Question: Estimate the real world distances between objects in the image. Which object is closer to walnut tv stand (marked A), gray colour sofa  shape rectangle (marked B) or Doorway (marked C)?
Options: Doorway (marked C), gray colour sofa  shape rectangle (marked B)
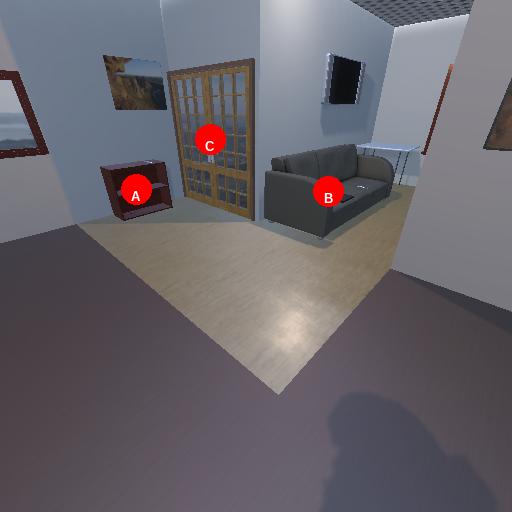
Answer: Doorway (marked C)